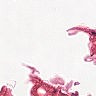
Metastatic tissue present: no